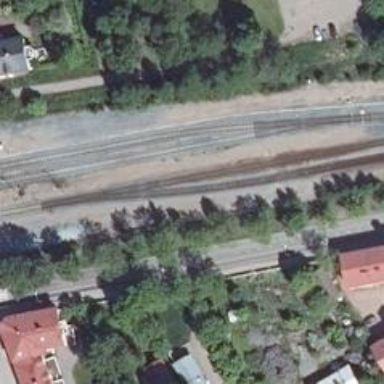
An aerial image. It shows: Railway turnout on the right side.